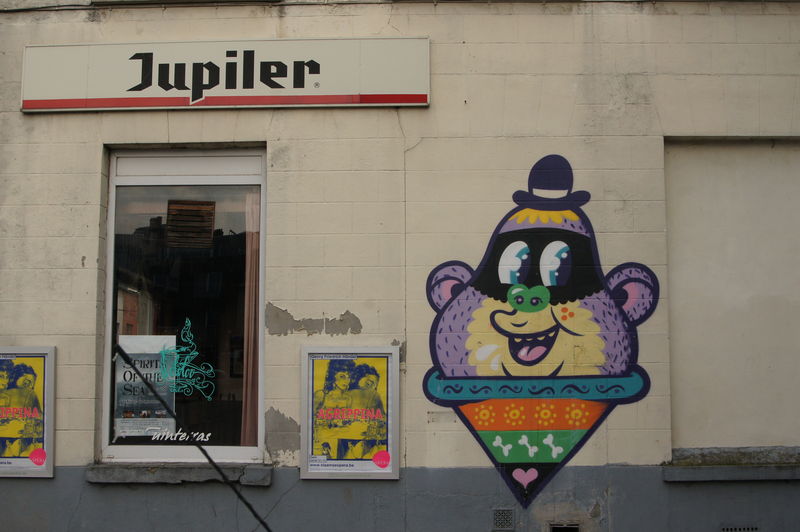
Titel: Character
Künstler: Bue
Standort: Ghent
Schlagwörter: blau, gelb, grün, stadt, bunt, fenster, glas, grau, hut, schwarz, strasse, tür, türkis, weiss, haus, tier, beige, wand, augen, spiegelung, figur, ohren, rosa, alltag, affe, schrift, fassade, geschäft, farben, modern, risse, mauer, laden, werbung, foto, fotografie, knochen, melone, eingang, schild, draußen, comic, plakat, reklame, poster, putz, herz, jupiter, bär, plakate, kleben, graffiti, grafiti, street art, strassenfront, rosa#, jupiler, werkbung